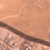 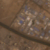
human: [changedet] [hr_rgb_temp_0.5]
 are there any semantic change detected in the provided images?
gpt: A subdivision was built on the upper part of the road.